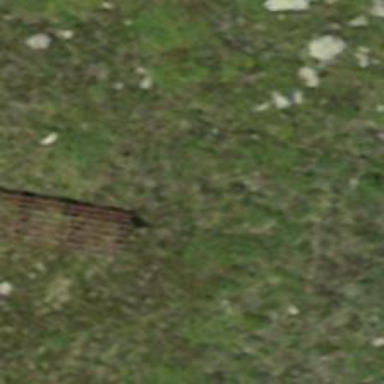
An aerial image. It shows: Man-made structure for avalanche protection.